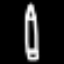
Label: pencil